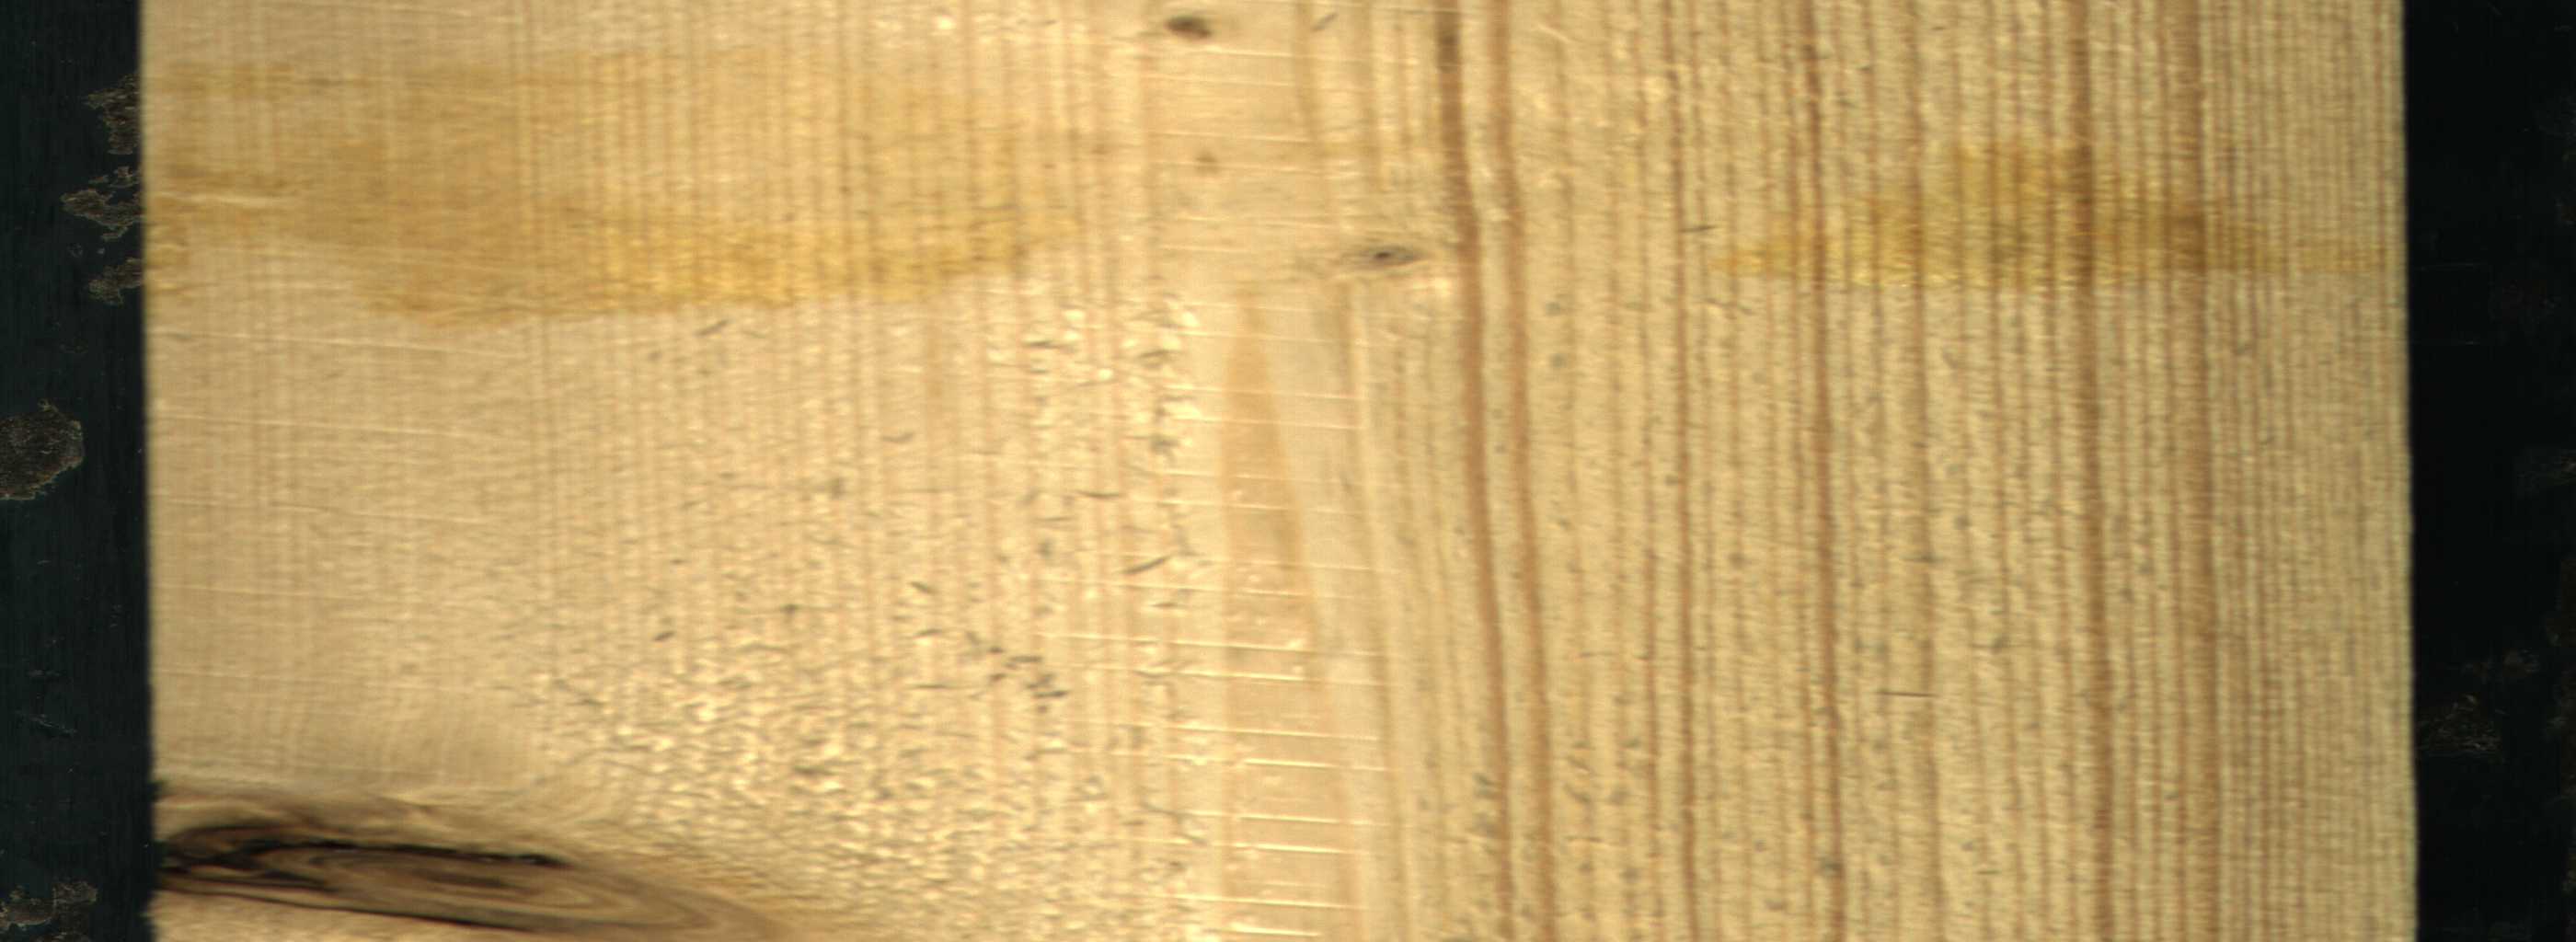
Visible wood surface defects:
resin
resin
Dead_Knot
Live_Knot
Live_Knot